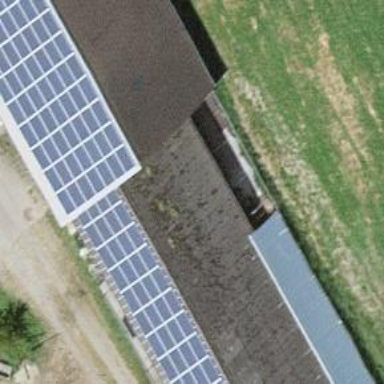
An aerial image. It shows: Solar photovoltaic panel generator.